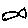
Label: fish